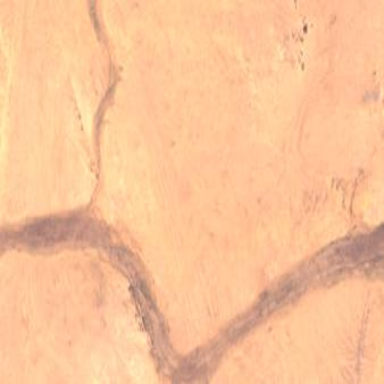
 often filled with water during the rainy season."